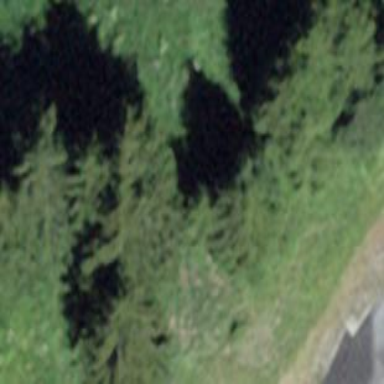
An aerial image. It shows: Forest area.